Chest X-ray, AP view. Patient: 18 years old, sex F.
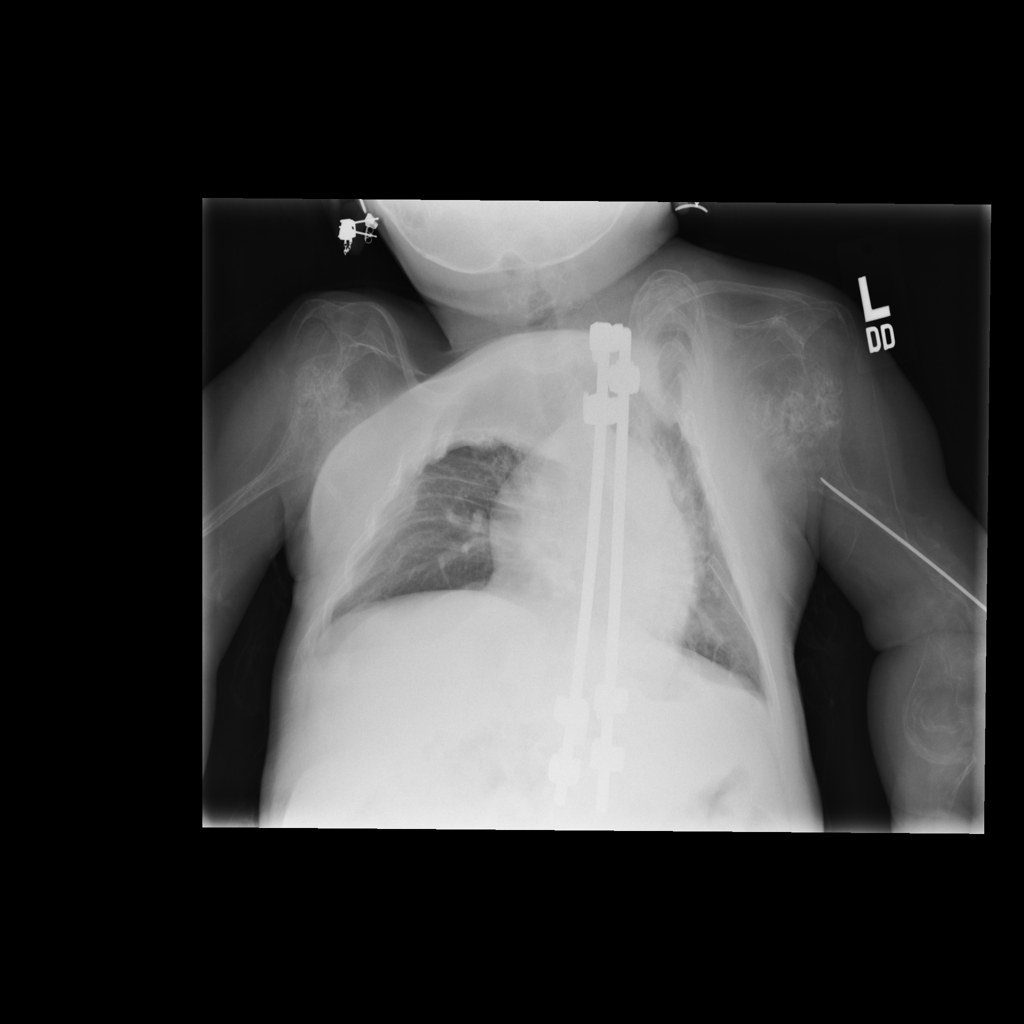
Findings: No Finding